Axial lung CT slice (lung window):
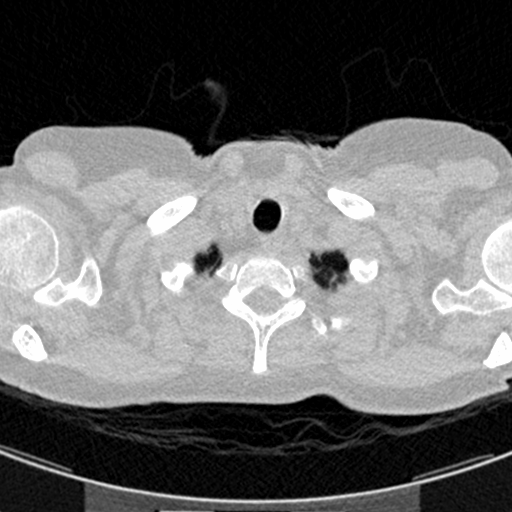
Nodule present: no